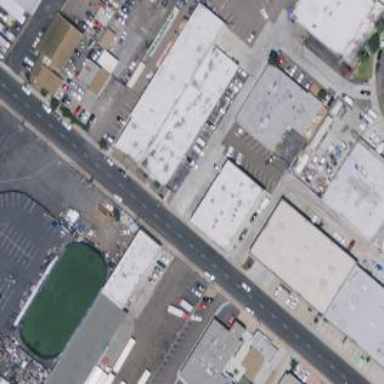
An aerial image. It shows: Industrial building.